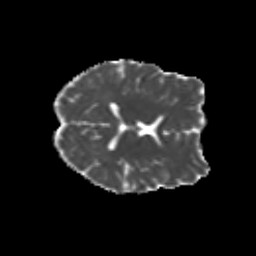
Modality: MD
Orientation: axial
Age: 23
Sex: female
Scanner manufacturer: siemens
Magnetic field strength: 3 T
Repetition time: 3.5 s
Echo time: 0.104 s